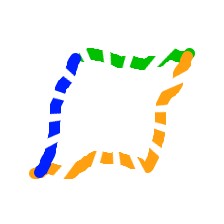
Shape: parallelogram